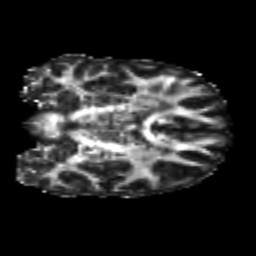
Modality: FA
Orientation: coronal
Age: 22
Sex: female
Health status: healthy
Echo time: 0.074 s